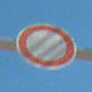
Verkehrszeichen: VerbotFahrzeugeAllerArt
Umgebung: Outdoor, Nature
Tageszeit: Midday
Wetter: PartlyCloudy
Licht: Natural
Jahreszeit: NotSpecified
Kontrast: HighContrast